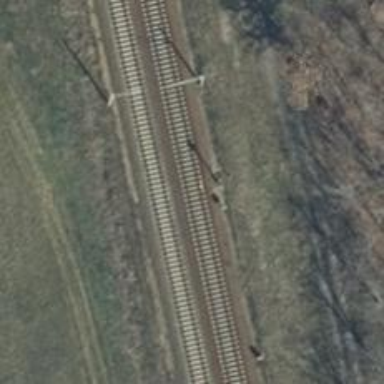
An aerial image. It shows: Railway signal.